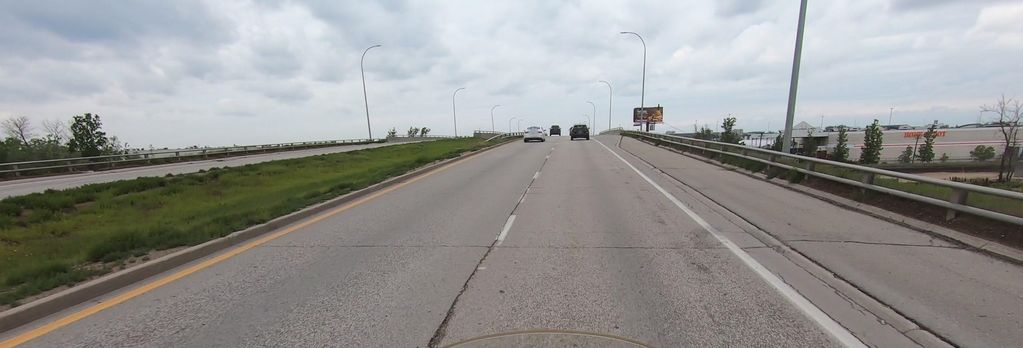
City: winnipeg